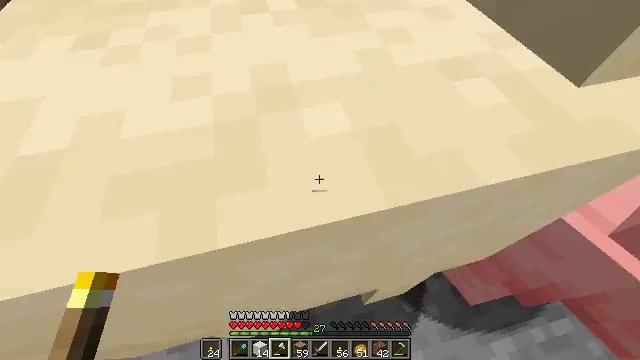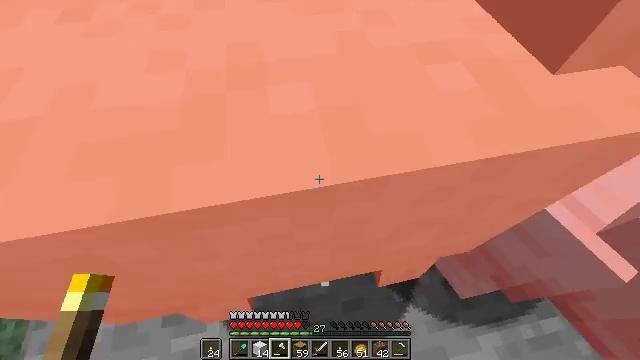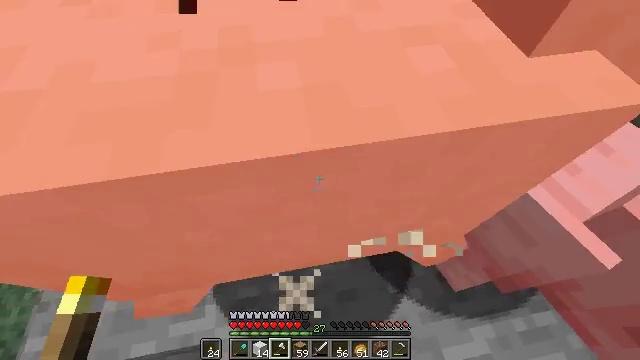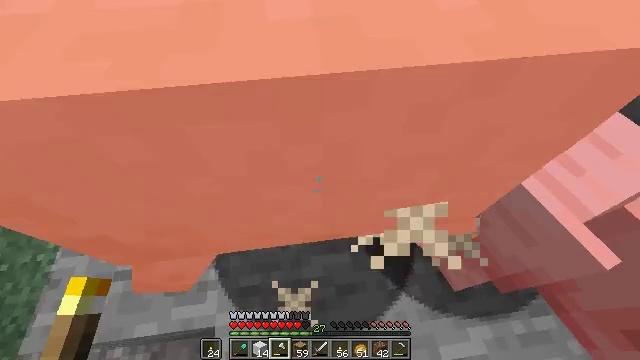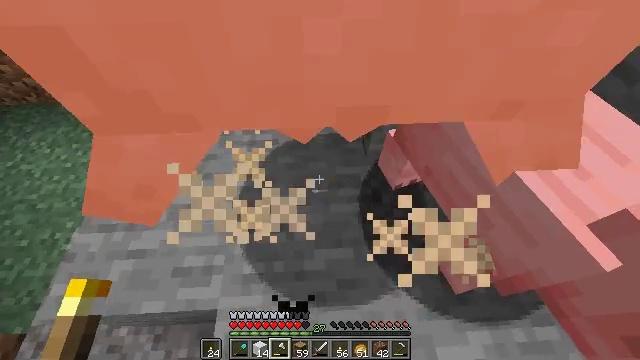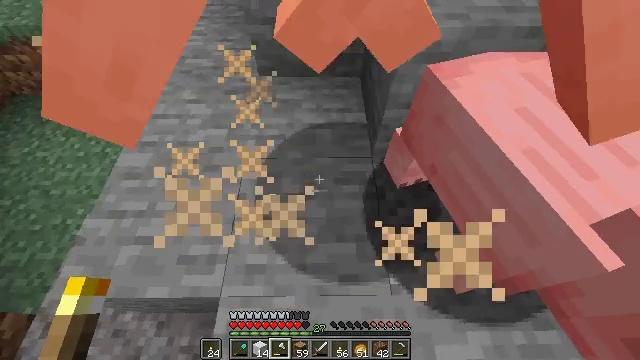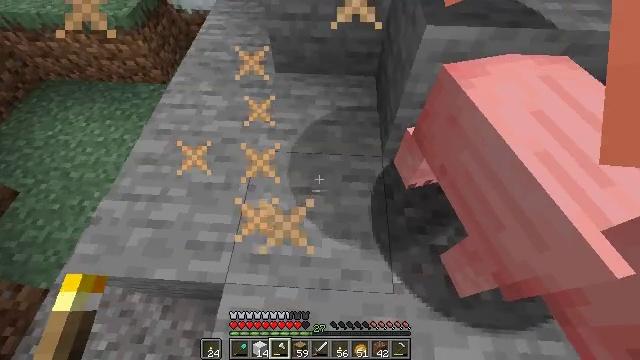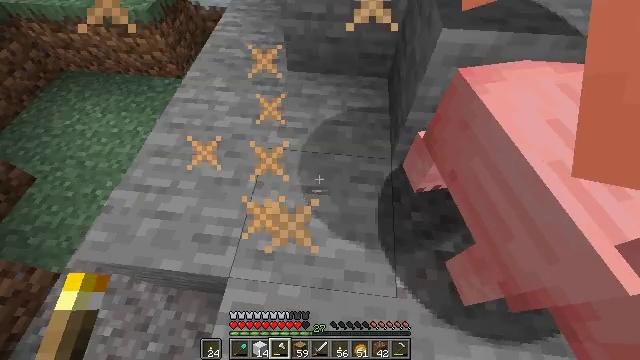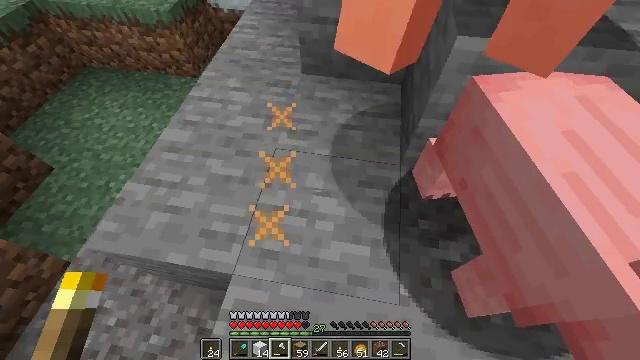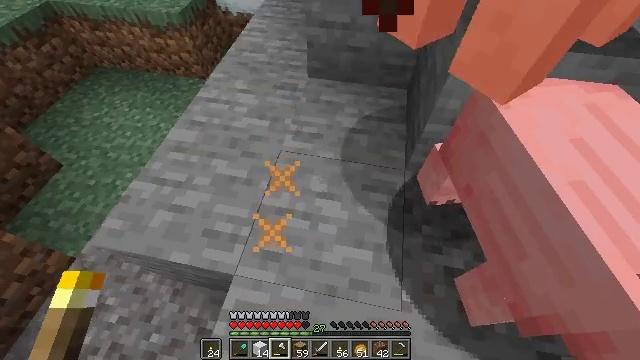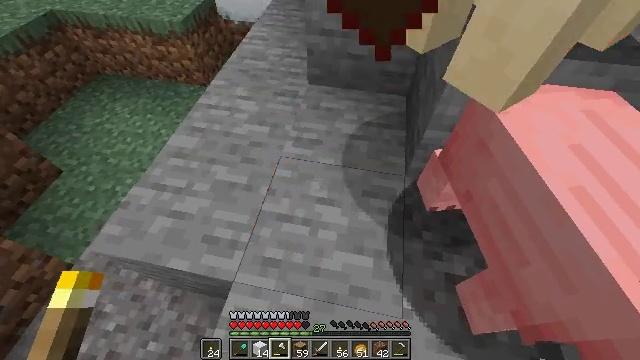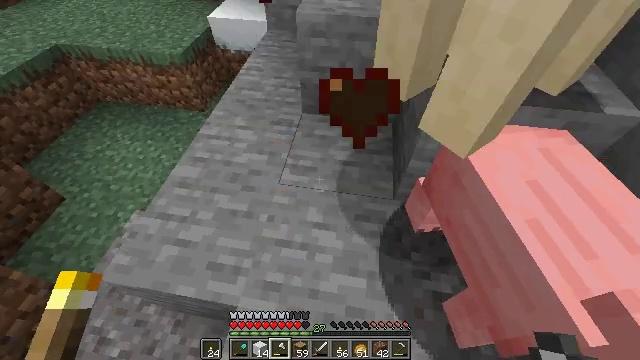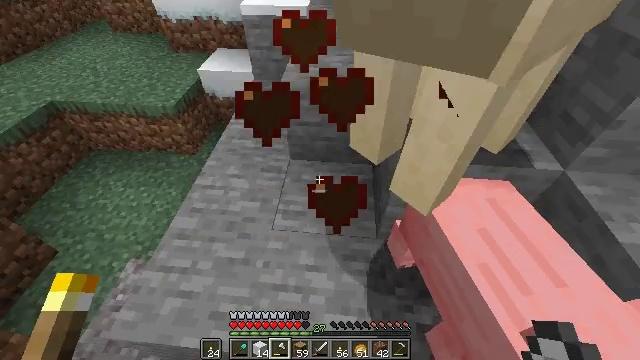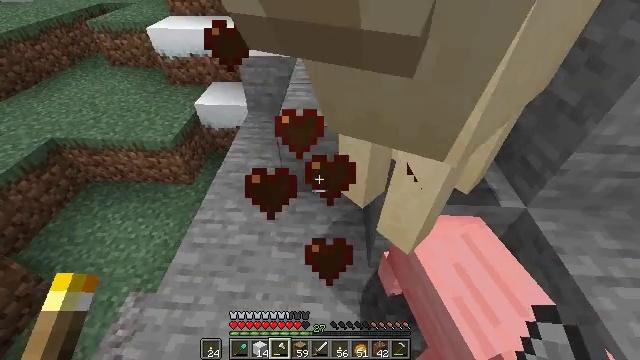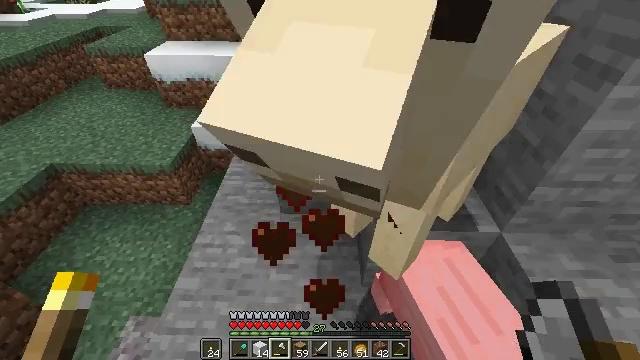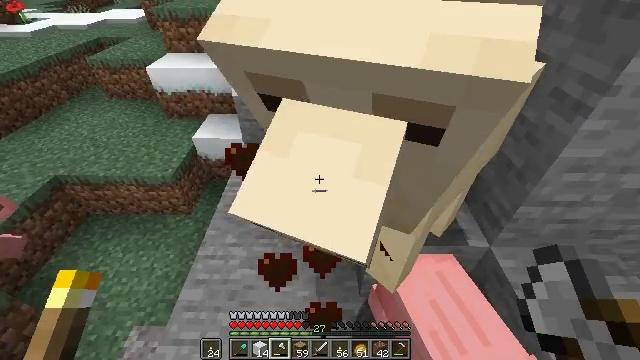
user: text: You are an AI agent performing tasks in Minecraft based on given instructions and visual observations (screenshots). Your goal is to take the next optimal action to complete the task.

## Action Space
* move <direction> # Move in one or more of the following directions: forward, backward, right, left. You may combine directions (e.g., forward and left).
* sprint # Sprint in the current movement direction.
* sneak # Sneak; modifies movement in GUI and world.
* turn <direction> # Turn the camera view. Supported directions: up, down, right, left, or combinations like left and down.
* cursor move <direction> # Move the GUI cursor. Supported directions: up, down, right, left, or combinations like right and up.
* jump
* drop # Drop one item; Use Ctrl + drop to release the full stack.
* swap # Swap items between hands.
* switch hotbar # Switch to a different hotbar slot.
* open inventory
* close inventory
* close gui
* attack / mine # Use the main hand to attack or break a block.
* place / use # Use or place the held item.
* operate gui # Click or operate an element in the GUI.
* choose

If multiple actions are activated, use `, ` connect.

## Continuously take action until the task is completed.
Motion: motion action
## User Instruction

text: Hunt a llama.
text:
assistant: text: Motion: turn left and down, attack / mine
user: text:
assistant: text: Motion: turn left, attack / mine
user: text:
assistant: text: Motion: turn left, attack / mine
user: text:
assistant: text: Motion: turn left
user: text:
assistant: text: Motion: turn left
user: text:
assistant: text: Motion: turn left
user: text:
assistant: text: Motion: turn left
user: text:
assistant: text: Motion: turn left
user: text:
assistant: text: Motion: turn left
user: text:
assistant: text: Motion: turn up
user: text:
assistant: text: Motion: turn right and up, jump
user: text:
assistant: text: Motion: turn right and up, jump
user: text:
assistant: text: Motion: turn right and up, jump
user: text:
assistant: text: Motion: turn right and up, jump
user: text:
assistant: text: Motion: jump
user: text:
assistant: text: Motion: turn right, jump
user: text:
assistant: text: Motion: turn right, jump
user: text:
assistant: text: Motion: turn right, jump
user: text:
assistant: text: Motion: turn right, jump
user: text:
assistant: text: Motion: attack / mine, jump
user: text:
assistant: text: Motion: attack / mine
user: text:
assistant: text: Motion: attack / mine
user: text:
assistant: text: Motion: attack / mine
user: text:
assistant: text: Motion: attack / mine
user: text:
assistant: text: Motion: attack / mine